Field crop: tomato
Growth stage: 1
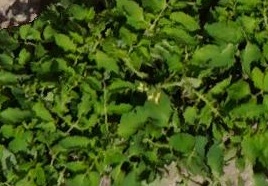
Species: tomato